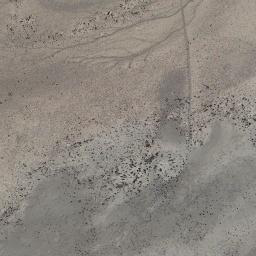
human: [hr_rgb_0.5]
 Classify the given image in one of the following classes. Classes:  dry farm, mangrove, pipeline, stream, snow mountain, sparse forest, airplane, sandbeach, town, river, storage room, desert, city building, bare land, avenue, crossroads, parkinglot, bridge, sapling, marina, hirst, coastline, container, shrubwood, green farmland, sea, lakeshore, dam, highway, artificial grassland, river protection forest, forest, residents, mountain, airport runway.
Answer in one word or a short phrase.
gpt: desert